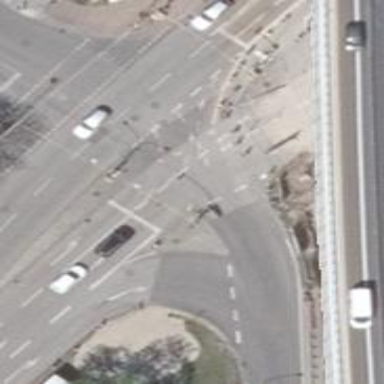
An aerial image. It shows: Trunk road link with no sidewalk.